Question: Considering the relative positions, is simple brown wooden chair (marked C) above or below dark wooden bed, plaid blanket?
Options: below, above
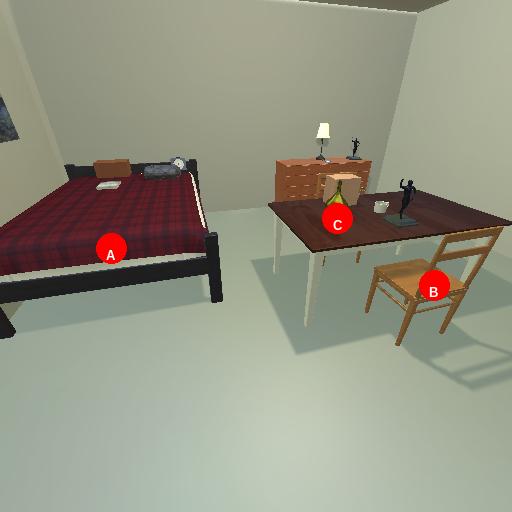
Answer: below